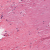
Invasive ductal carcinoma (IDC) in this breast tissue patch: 0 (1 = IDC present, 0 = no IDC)